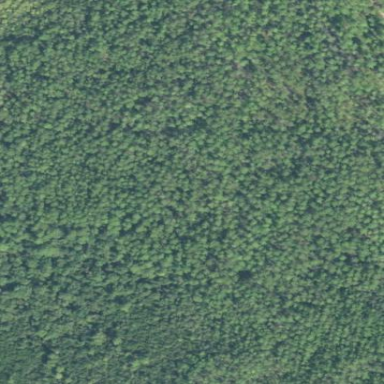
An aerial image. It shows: Forest area dominated by needle-leaved trees.